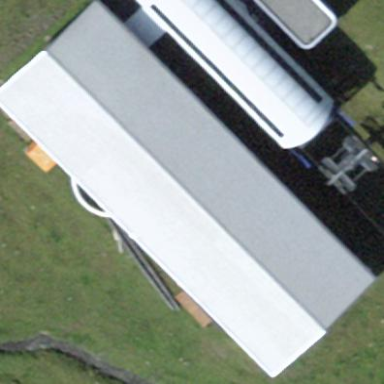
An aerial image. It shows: Transportation building.